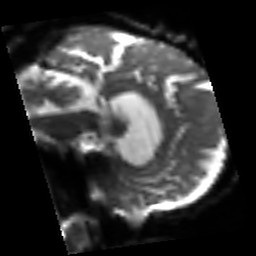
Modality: sbref
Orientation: sagittal
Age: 58
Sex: male
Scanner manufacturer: siemens
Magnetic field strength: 3 T
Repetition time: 3.2 s
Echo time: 0.081 s